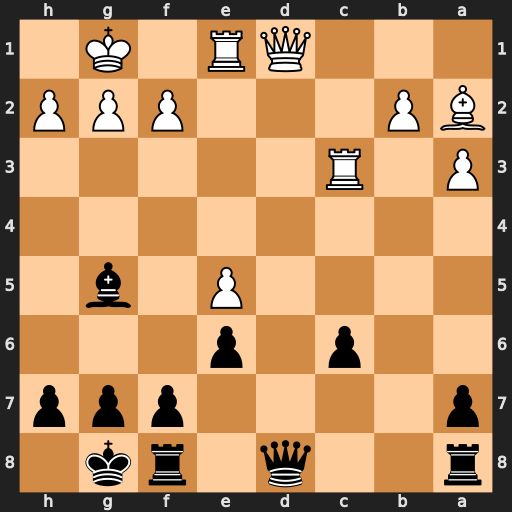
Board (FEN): r2q1rk1/p4ppp/2p1p3/4P1b1/8/P1R5/BP3PPP/3QR1K1
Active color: b
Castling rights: -
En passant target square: -
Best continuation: Bd2 Rc2 Bxe1